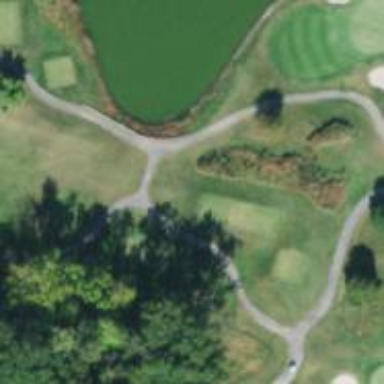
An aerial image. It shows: Path used for both walking and golf.